Field crop: maize
Growth stage: 2
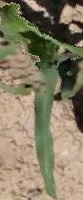
Species: maize